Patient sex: F
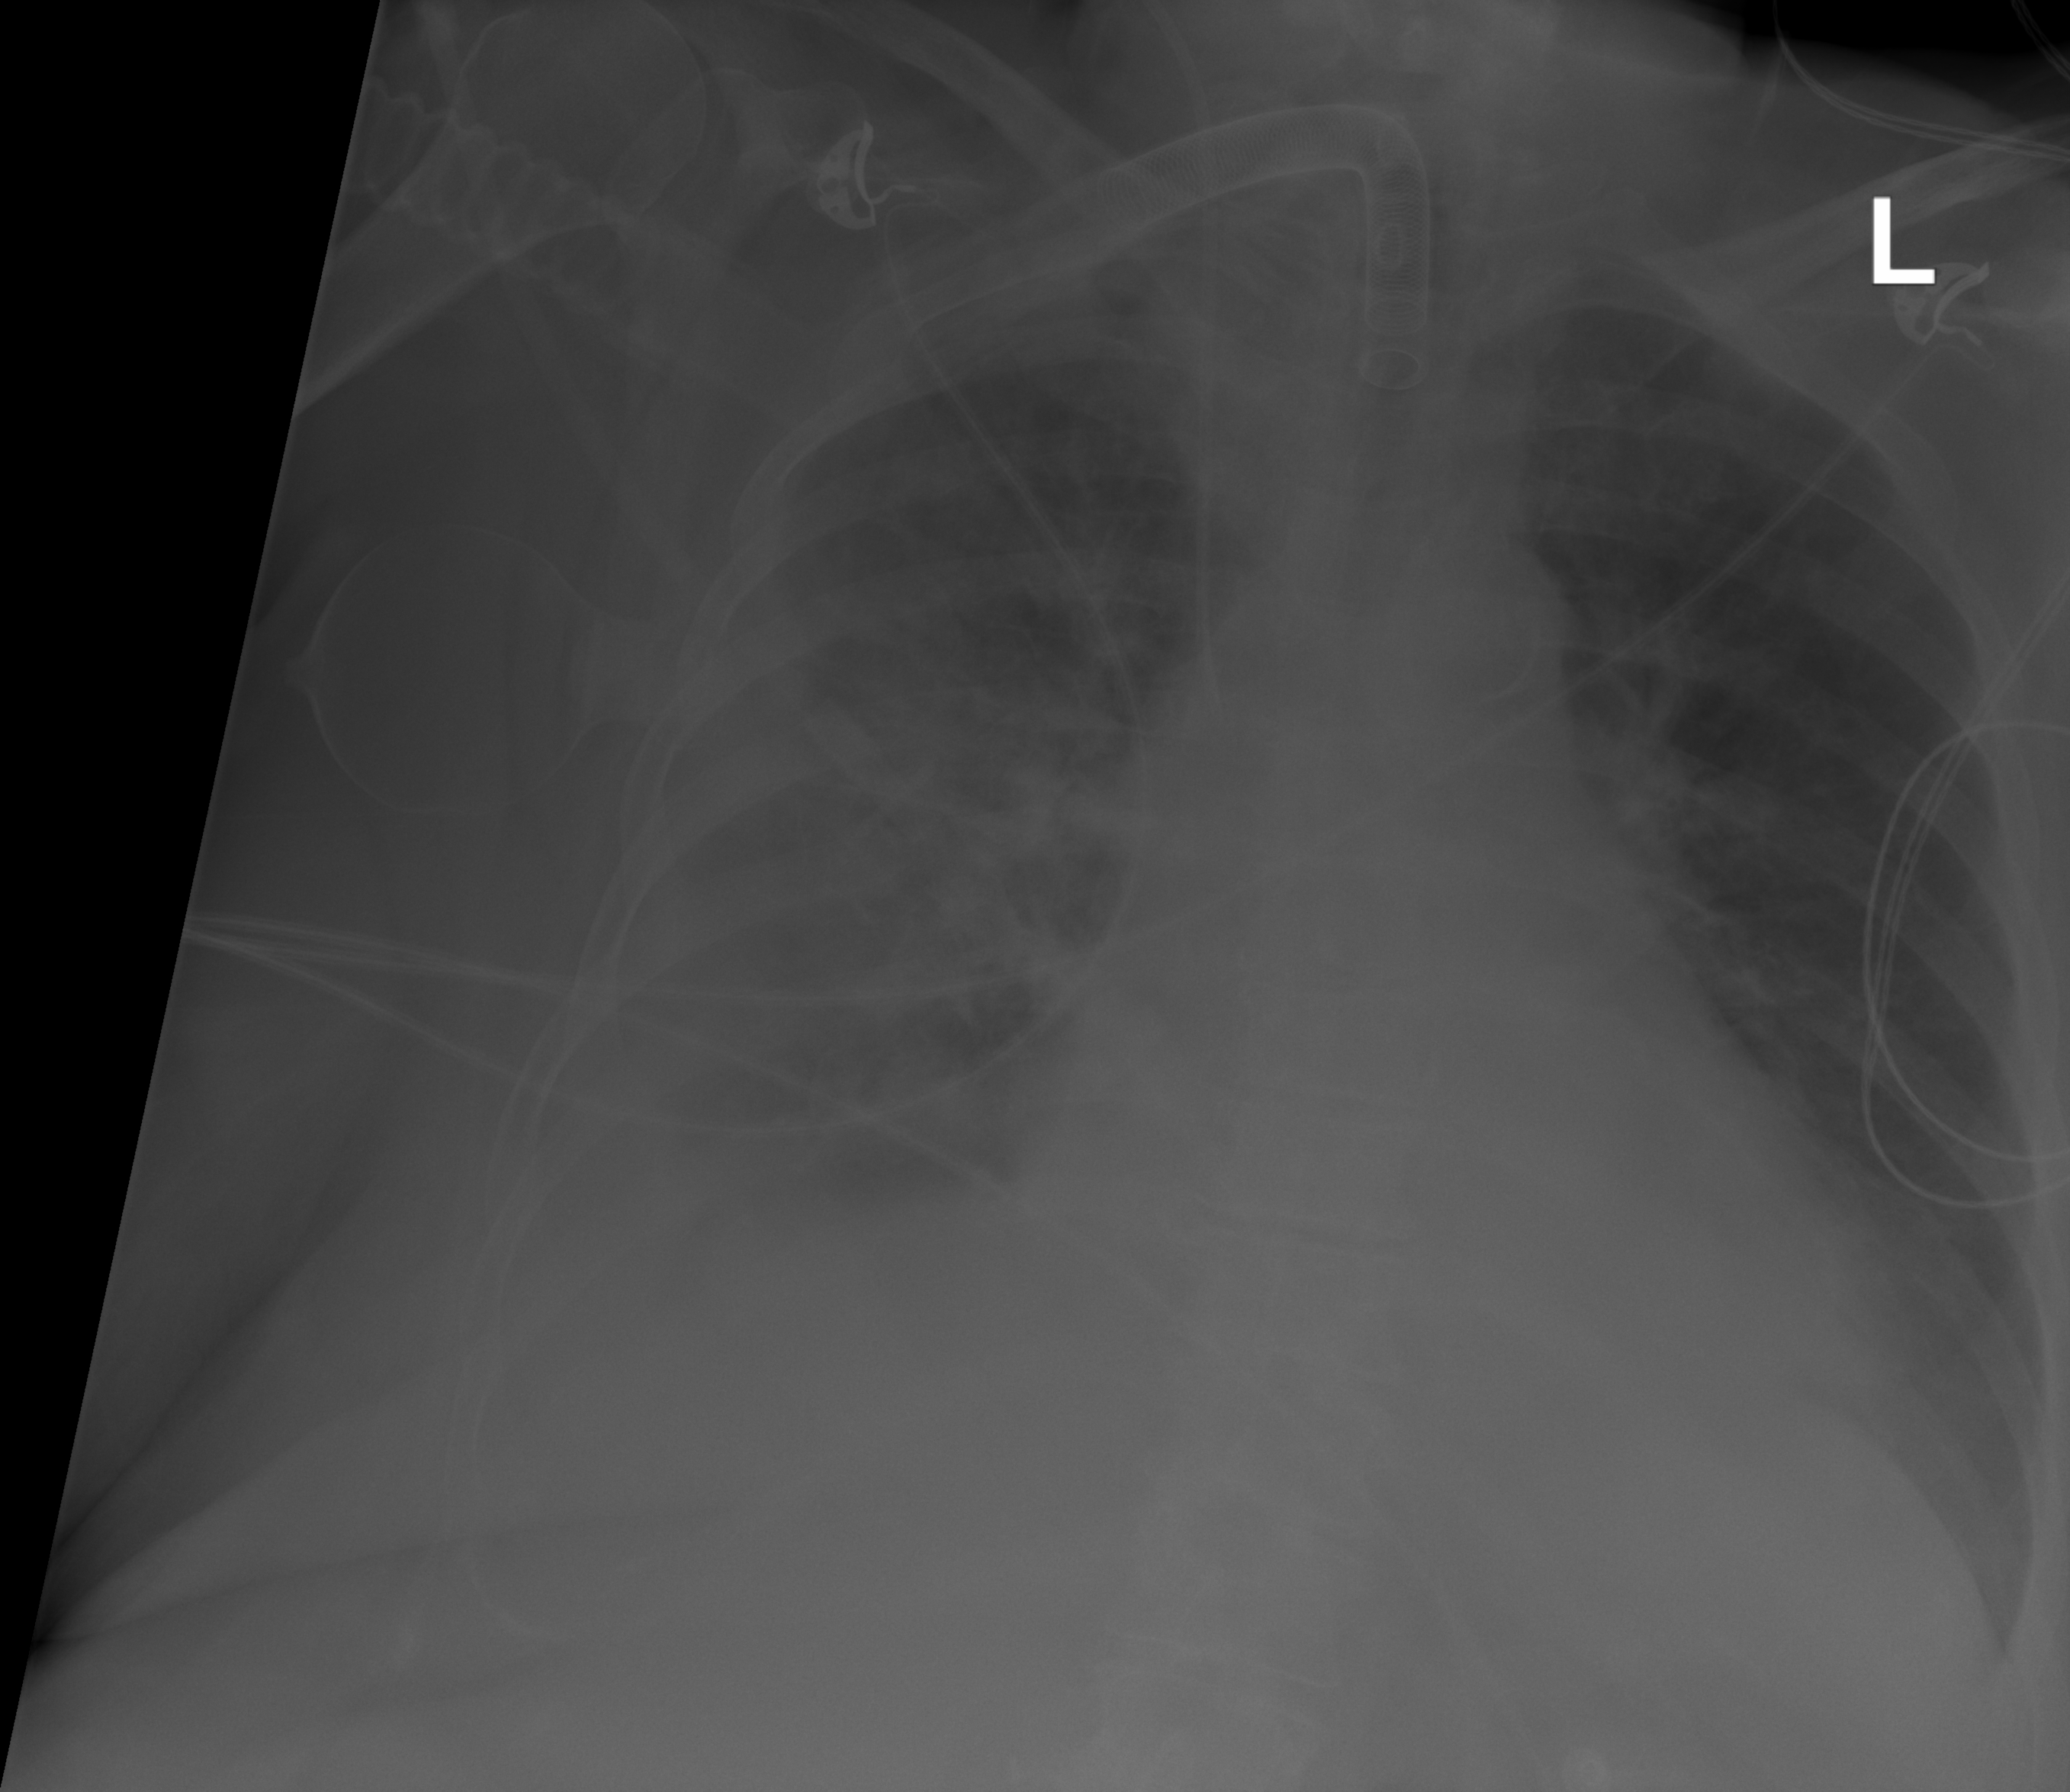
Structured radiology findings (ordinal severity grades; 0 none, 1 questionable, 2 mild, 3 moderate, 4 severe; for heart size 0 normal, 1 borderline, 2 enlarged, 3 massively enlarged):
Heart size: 2
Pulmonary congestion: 2
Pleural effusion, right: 2
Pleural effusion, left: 0
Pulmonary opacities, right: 2
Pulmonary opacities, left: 0
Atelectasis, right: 2
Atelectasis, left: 0